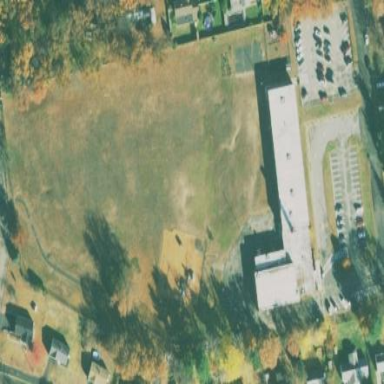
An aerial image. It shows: School.